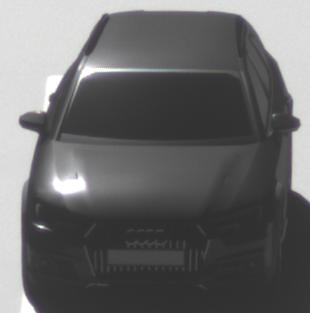
Make: Audi
Model: A4 Allroad 45 TFSI
Detailed model: A4 (B9) allroad
Model produced from: 2019/02
Model produced until: 2019/05
Doors: 5
Color: black
Road condition: dry road
Daytime: morning or afternoon
Contrast: high contrast